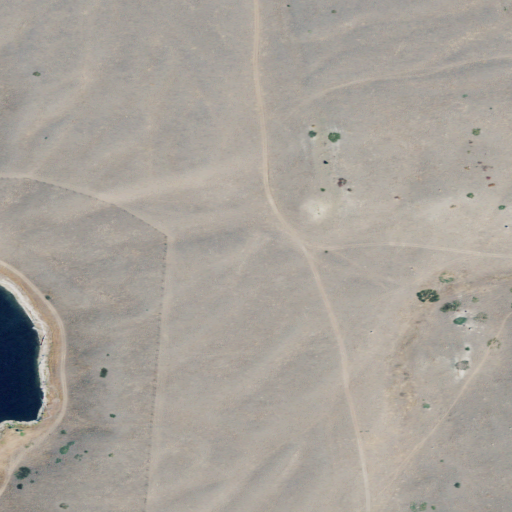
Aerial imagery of plain(s) in Montana named Alkali Flat containing grassland, shrub, open water, and herbaceous wetlands